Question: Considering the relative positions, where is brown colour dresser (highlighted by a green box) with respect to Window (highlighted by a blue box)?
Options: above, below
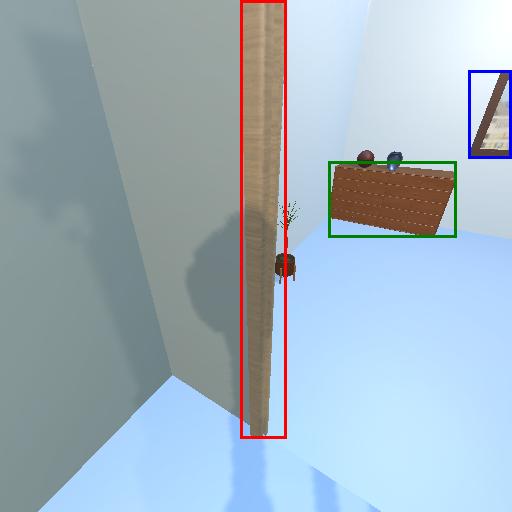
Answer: above